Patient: sex F, age 60
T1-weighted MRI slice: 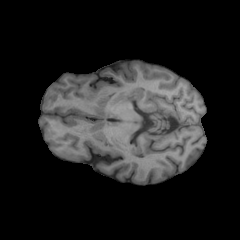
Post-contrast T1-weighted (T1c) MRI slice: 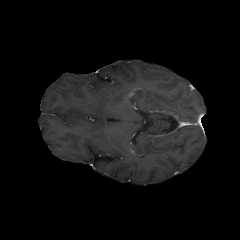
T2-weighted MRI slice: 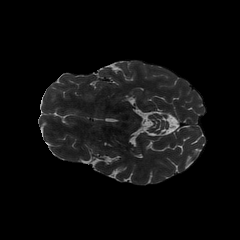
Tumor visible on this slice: yes
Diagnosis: Glioblastoma, IDH-wildtype
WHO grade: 4